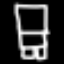
Label: chair